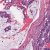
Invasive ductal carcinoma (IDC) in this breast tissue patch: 1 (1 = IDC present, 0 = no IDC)